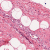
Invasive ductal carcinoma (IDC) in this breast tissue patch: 0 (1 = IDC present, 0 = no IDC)